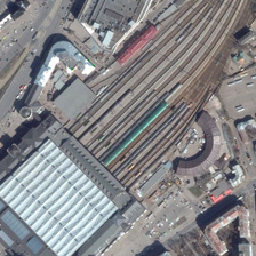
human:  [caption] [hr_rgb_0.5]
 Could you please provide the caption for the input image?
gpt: A green train pulled out of the white station

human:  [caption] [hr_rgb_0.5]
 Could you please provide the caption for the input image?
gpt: A green train from the White Station

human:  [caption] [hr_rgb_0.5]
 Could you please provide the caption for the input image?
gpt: A green train leaves the white station

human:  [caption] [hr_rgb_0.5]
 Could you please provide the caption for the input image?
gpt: A Green train has left the white station.

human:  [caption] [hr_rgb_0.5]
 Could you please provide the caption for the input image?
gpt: A green train pulled out of the white station